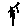
Label: flower